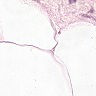
Metastatic tissue present: no